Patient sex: M
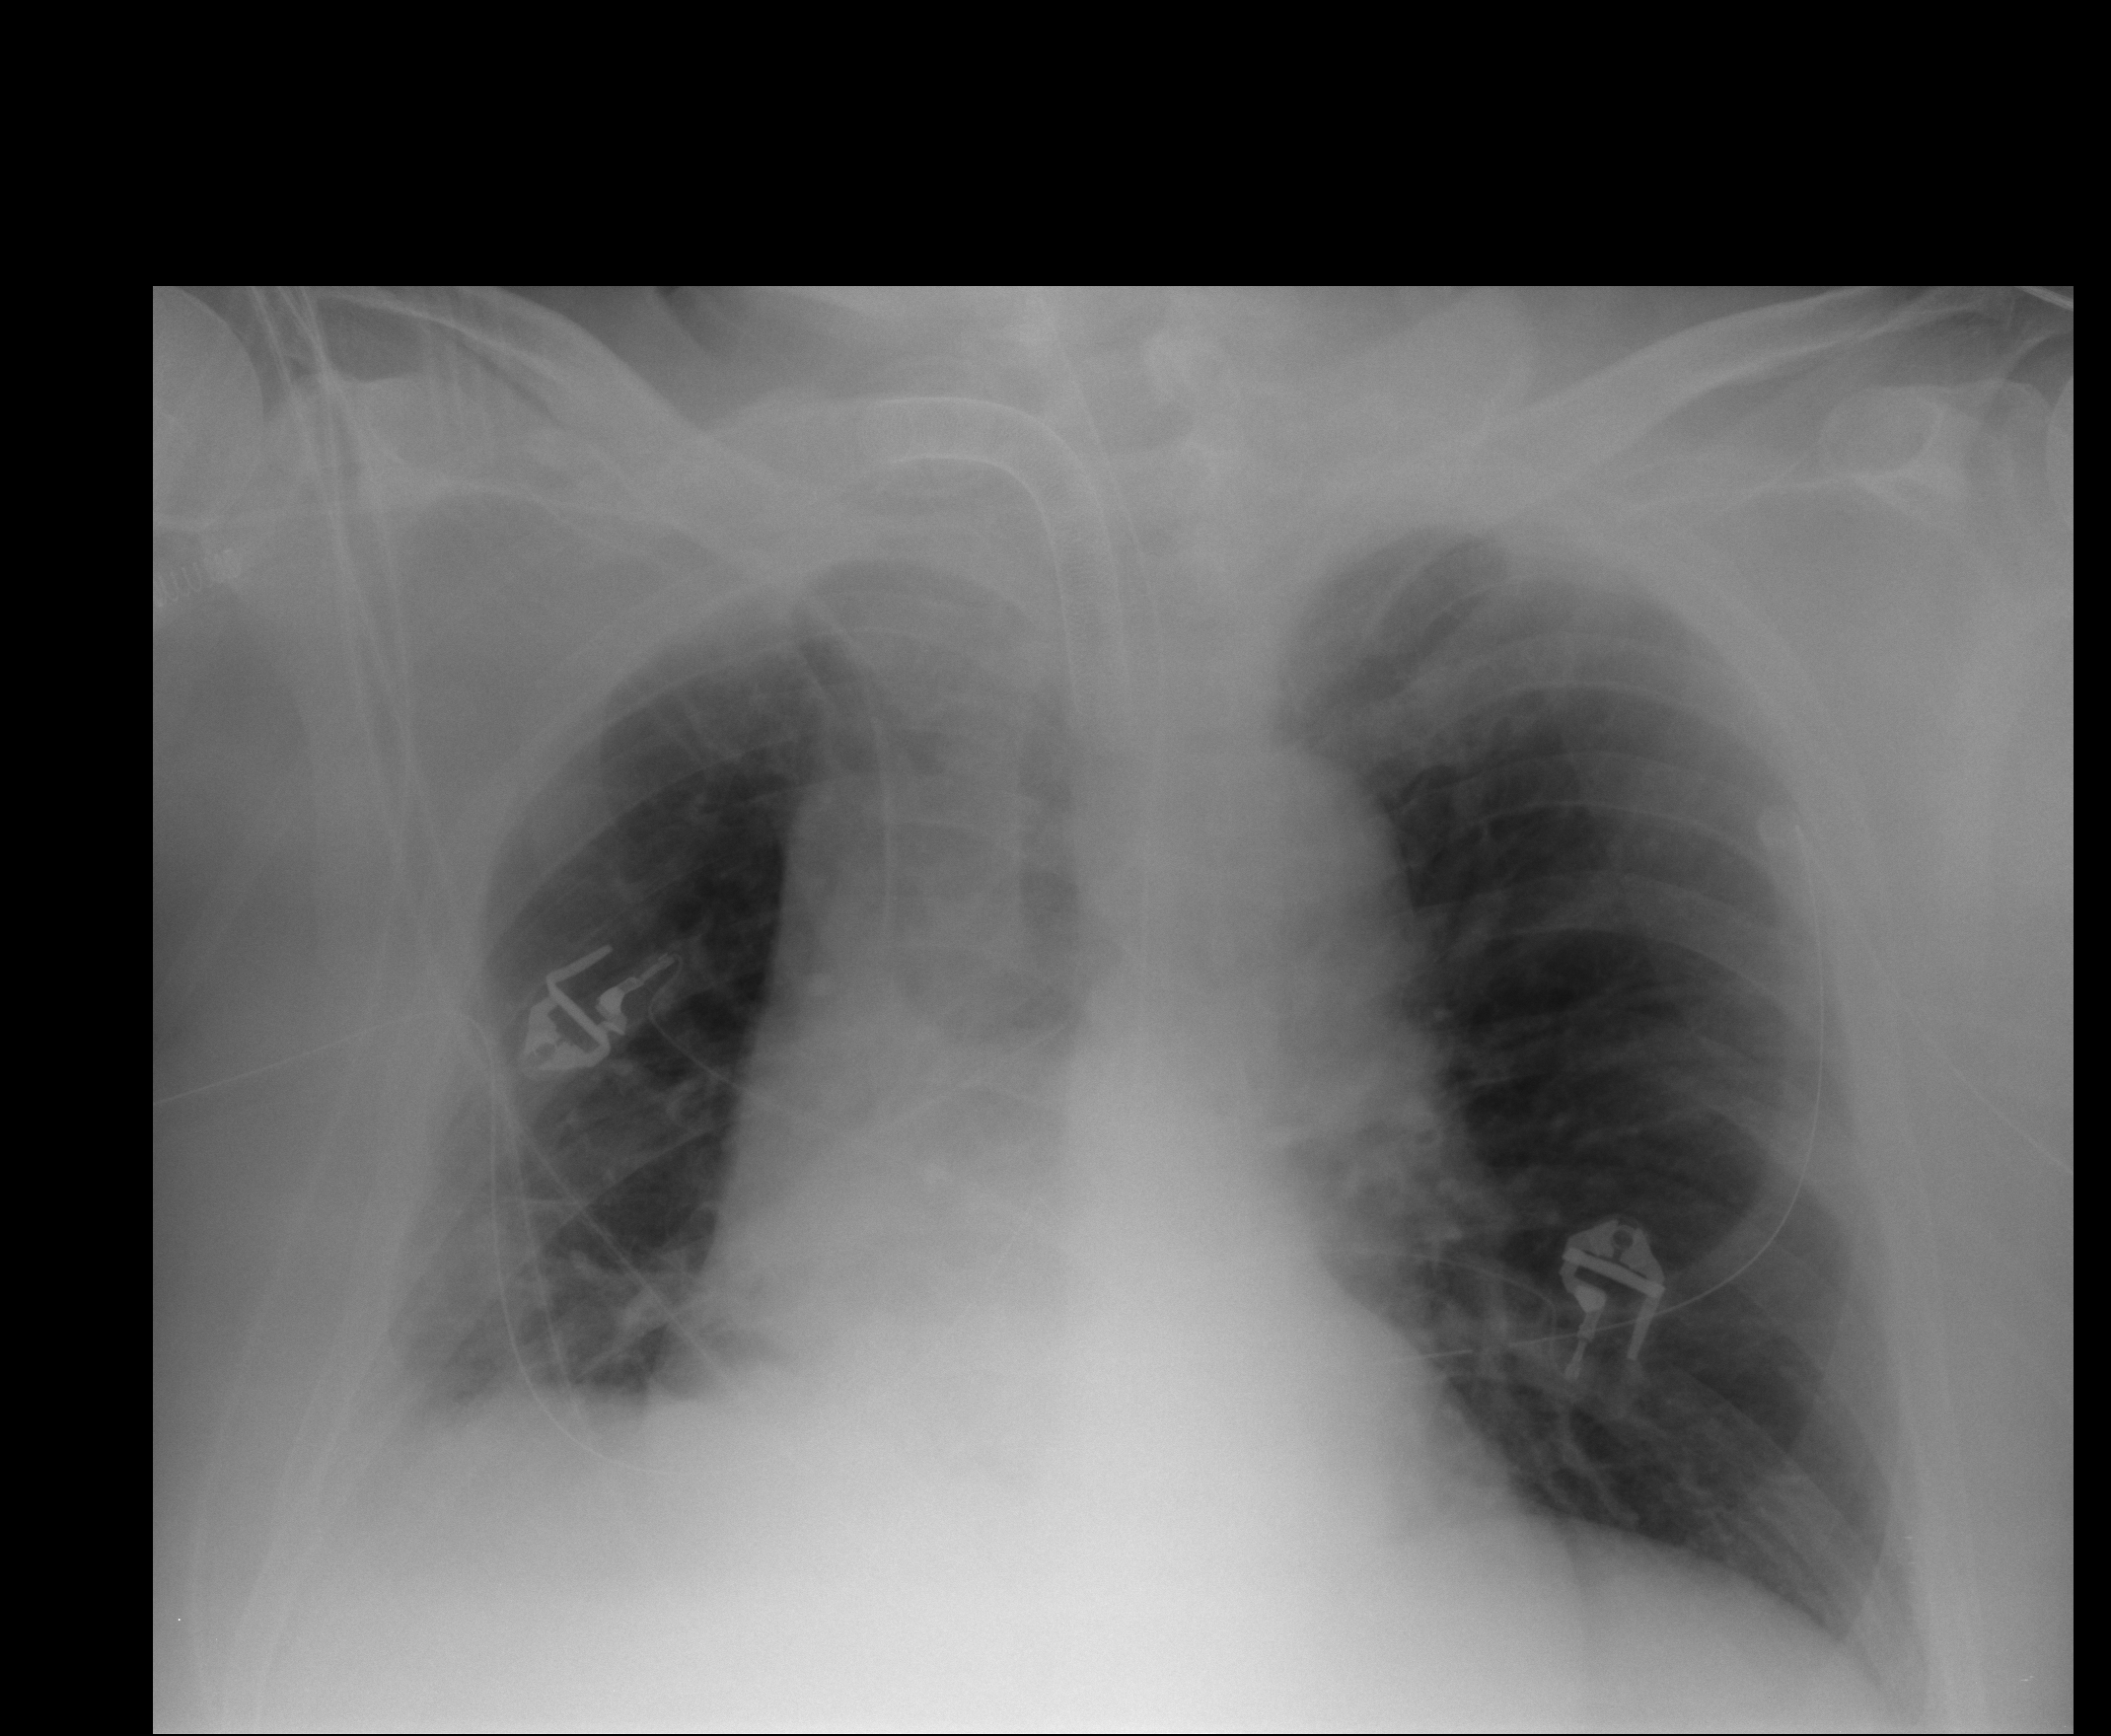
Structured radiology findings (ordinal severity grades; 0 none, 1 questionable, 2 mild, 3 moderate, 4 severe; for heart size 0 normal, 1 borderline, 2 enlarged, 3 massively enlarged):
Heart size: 2
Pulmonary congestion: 1
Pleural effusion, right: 2
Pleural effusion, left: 1
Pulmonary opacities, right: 1
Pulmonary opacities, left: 0
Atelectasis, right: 2
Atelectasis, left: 1